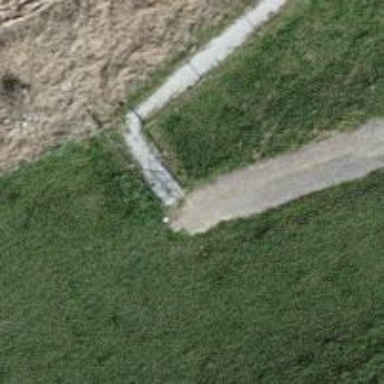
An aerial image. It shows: Kissing gate.